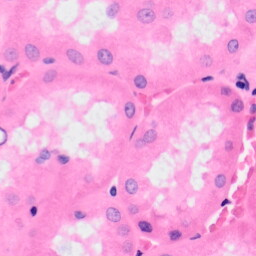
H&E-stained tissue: Kidney